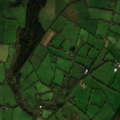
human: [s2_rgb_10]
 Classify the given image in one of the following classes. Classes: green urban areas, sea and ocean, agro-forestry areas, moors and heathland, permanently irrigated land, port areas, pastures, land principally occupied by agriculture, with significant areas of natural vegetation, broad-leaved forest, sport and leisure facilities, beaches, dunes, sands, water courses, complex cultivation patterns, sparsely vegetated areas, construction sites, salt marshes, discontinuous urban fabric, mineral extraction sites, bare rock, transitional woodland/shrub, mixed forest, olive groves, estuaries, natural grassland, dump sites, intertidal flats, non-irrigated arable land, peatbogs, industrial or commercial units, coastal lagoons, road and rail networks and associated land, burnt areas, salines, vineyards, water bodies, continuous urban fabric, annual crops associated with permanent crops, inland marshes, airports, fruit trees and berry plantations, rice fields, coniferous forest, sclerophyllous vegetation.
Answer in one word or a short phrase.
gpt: pastures, transitional woodland/shrub